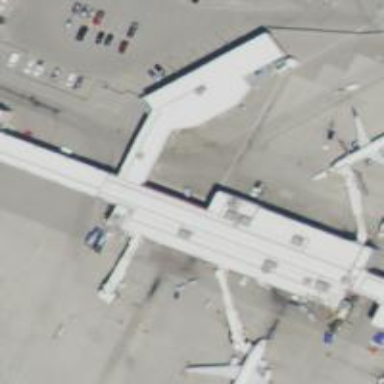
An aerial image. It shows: Airport gate.